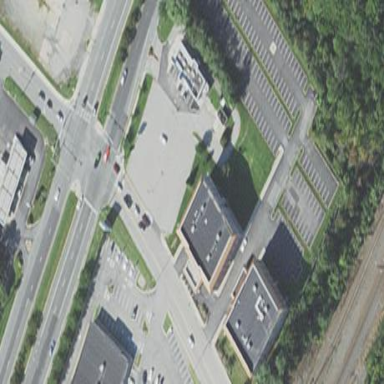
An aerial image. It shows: Retail area.